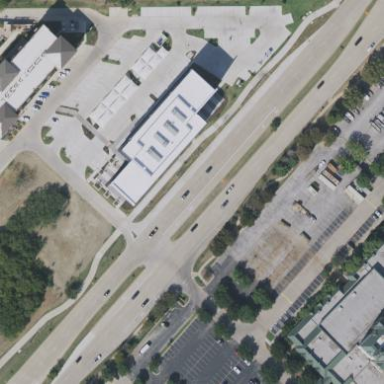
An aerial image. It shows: Office building.